Field crop: maize
Growth stage: 2
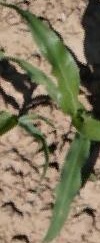
Species: maize